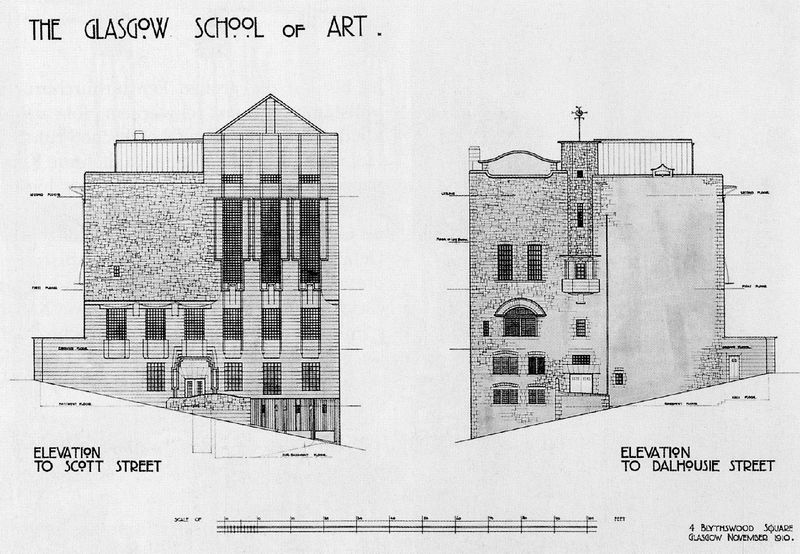
Titel: Glasgow, Kunstschule
Künstler: Charles Rennie Mackintosh
Standort: Glasgow, Renfrew Street (EU - GB - Schottland)
Schlagwörter: fenster, straße, zeichnung, gebäude, architektur, fassade, geländer, bleistift, art, plan, school, aufriss, skala, fester, glasgow, masßstab, school of art, das haus, der plan, der plan des hauses, to scott street, the glasglow, dalhousie street